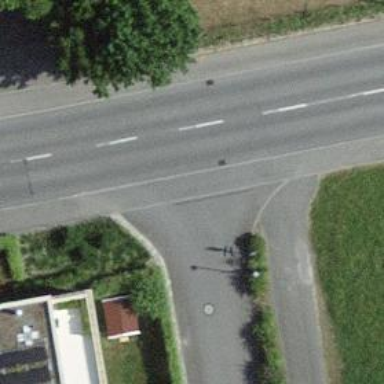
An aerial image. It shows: Sidewalk along the footway.